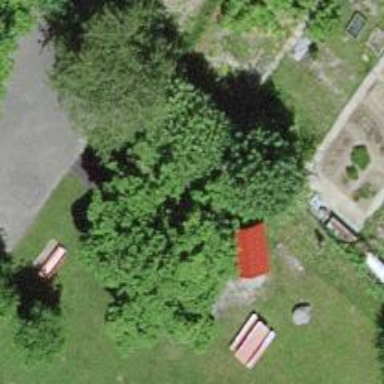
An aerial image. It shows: Playground structure designed with house theme.